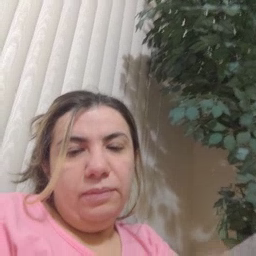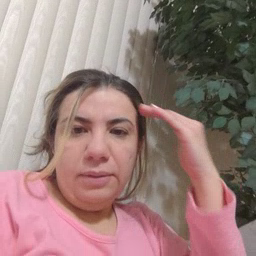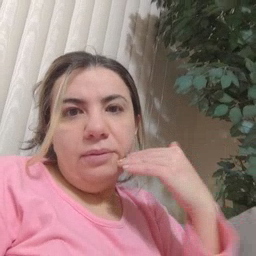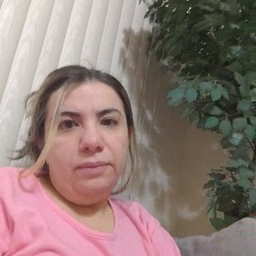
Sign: head